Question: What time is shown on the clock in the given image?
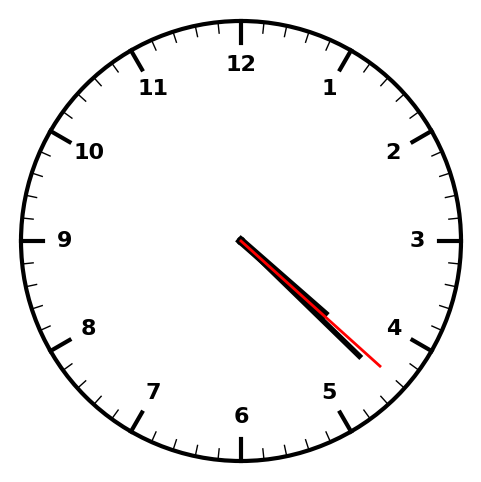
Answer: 04:22:22